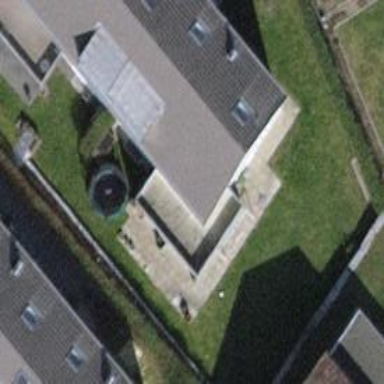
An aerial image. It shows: Small solar photovoltaic panel generator on the roof of building.